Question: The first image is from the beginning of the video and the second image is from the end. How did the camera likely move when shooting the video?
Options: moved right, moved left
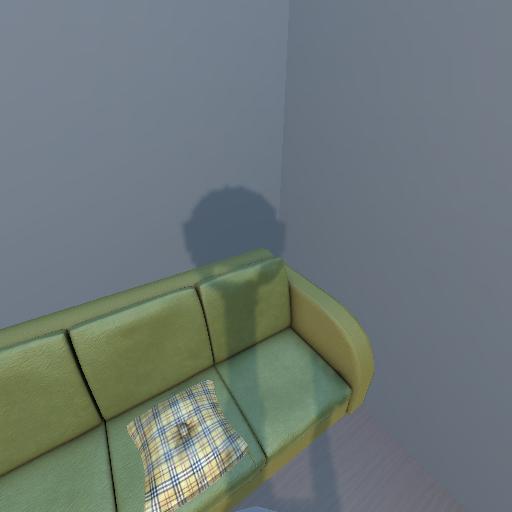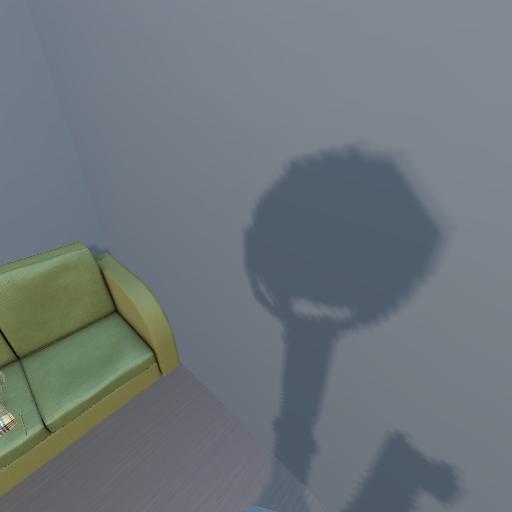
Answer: moved right